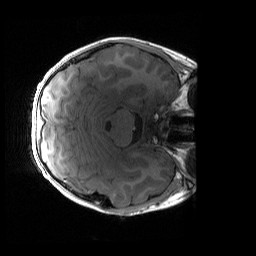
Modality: T1w
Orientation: axial
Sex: male
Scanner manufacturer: siemens
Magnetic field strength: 3 T
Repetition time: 1.9 s
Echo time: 0.00243 s